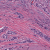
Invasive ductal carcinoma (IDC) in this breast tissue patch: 1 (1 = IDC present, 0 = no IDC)